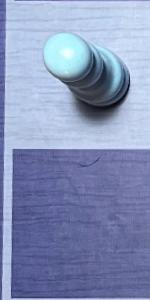
Label: Empty